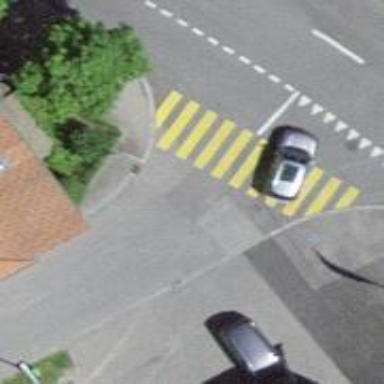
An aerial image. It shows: Zebra crossing on the road.